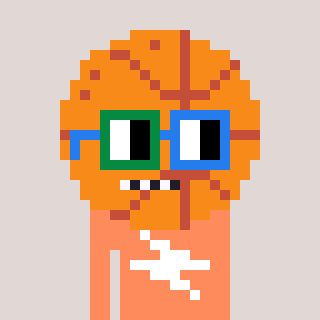
a pixel art character with square green and blue glasses, a basketball-shaped head and a peachy-colored body on a warm background